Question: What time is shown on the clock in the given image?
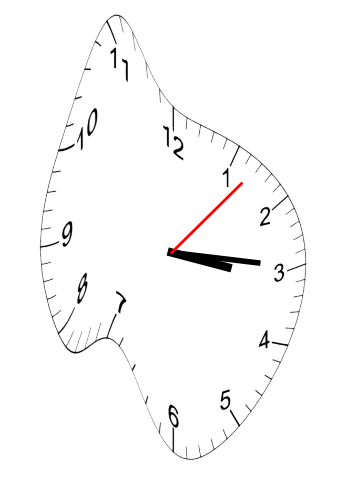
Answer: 03:15:07